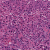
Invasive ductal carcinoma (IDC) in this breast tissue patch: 0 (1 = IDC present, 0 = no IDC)